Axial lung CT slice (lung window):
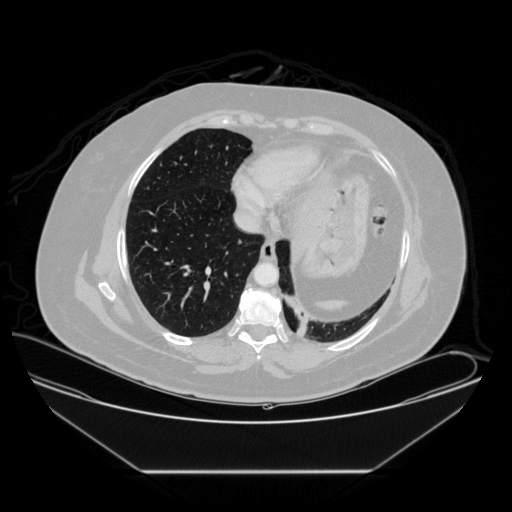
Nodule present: no